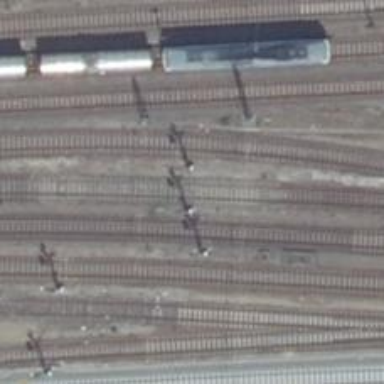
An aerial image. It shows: Railway signal.